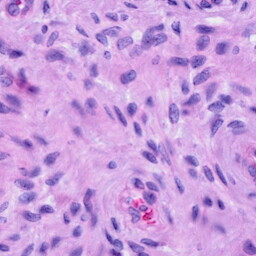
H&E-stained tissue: Cervix